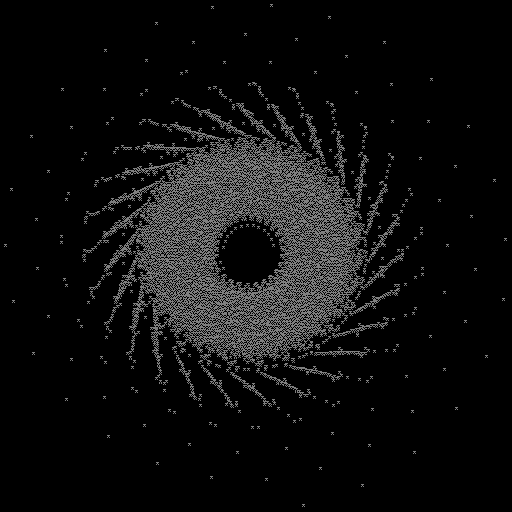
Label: sunflower